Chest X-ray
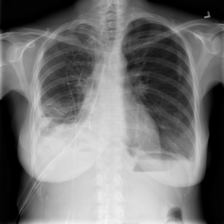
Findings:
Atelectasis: negative
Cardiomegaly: negative
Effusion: negative
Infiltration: negative
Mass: negative
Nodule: negative
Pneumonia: negative
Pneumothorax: positive
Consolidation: negative
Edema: negative
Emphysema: negative
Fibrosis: negative
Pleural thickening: negative
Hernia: negative